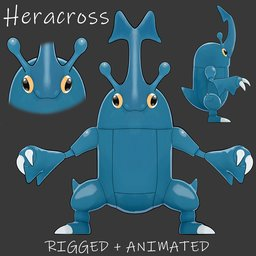
Label: animals